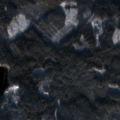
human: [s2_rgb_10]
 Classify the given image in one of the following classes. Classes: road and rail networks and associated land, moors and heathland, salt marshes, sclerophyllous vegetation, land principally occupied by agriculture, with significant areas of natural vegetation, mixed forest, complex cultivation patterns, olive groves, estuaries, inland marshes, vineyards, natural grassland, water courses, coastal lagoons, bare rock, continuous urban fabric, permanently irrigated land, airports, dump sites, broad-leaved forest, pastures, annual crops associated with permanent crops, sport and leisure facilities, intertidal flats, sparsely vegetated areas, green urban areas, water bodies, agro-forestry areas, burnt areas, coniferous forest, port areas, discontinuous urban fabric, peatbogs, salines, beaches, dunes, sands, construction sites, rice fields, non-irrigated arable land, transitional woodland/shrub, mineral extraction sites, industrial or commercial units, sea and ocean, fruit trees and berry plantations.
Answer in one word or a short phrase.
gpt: coniferous forest, mixed forest, water bodies